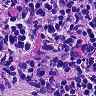
Metastatic tissue present: yes